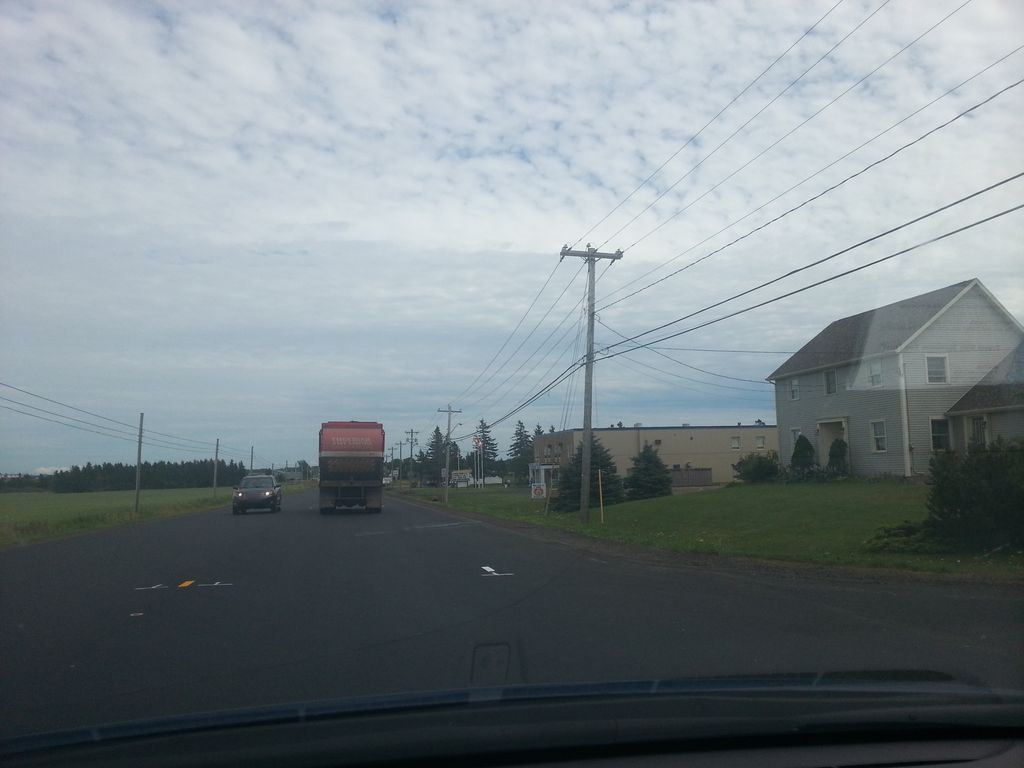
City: charlottetown